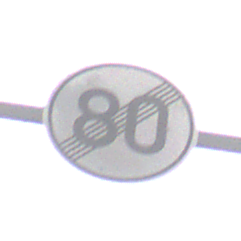
Verkehrszeichen: EndeGeschwindigkeit80
Umgebung: Outdoor, Urban
Tageszeit: Midday
Wetter: Overcast
Licht: Natural
Jahreszeit: NotSpecified
Kontrast: LowContrast